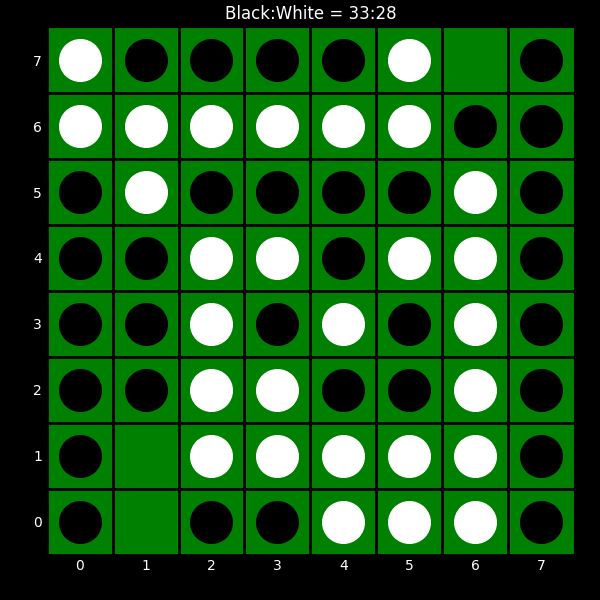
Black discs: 33
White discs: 28